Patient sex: M
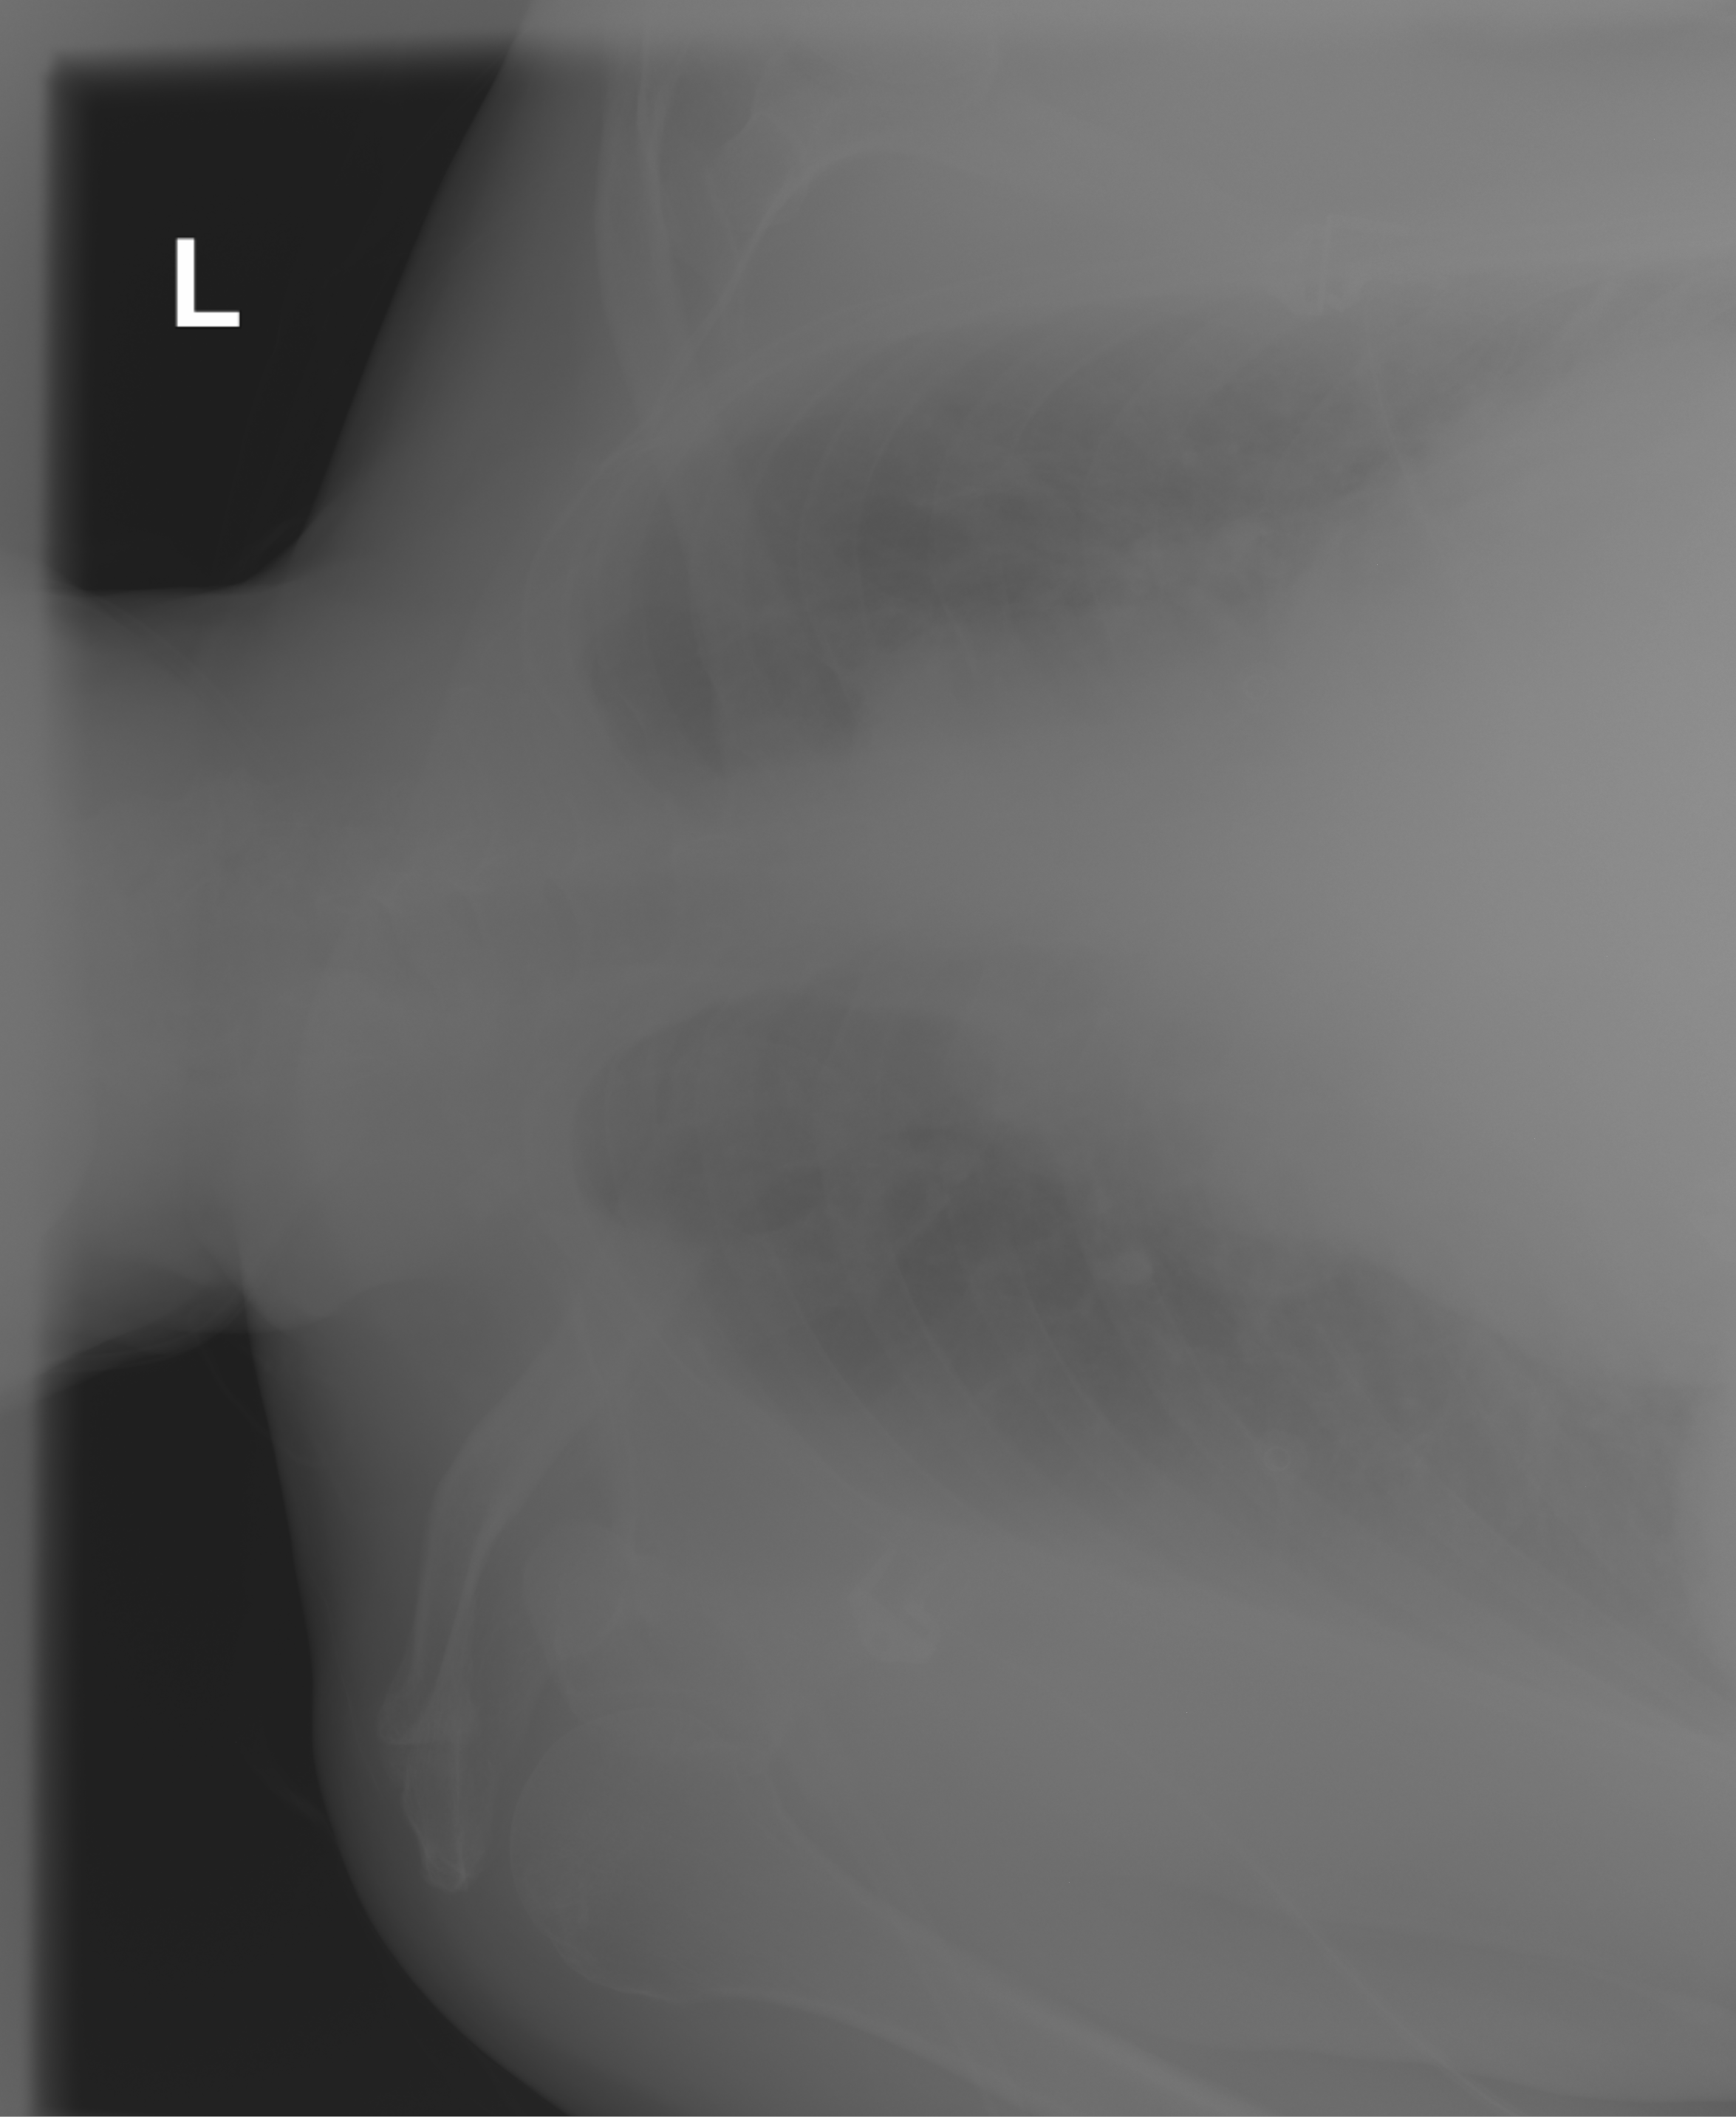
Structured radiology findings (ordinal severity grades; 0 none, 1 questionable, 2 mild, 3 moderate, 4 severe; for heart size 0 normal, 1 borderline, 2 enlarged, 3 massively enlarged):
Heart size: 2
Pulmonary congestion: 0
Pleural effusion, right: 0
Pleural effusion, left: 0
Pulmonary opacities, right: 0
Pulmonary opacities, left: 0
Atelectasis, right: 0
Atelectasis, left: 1